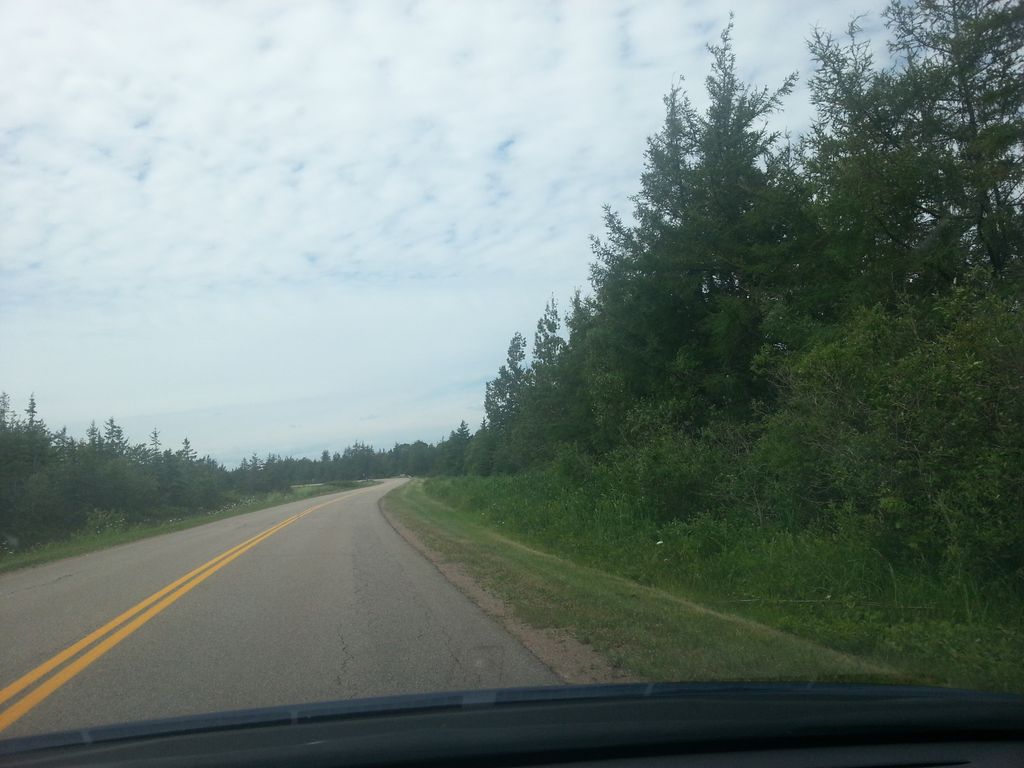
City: charlottetown